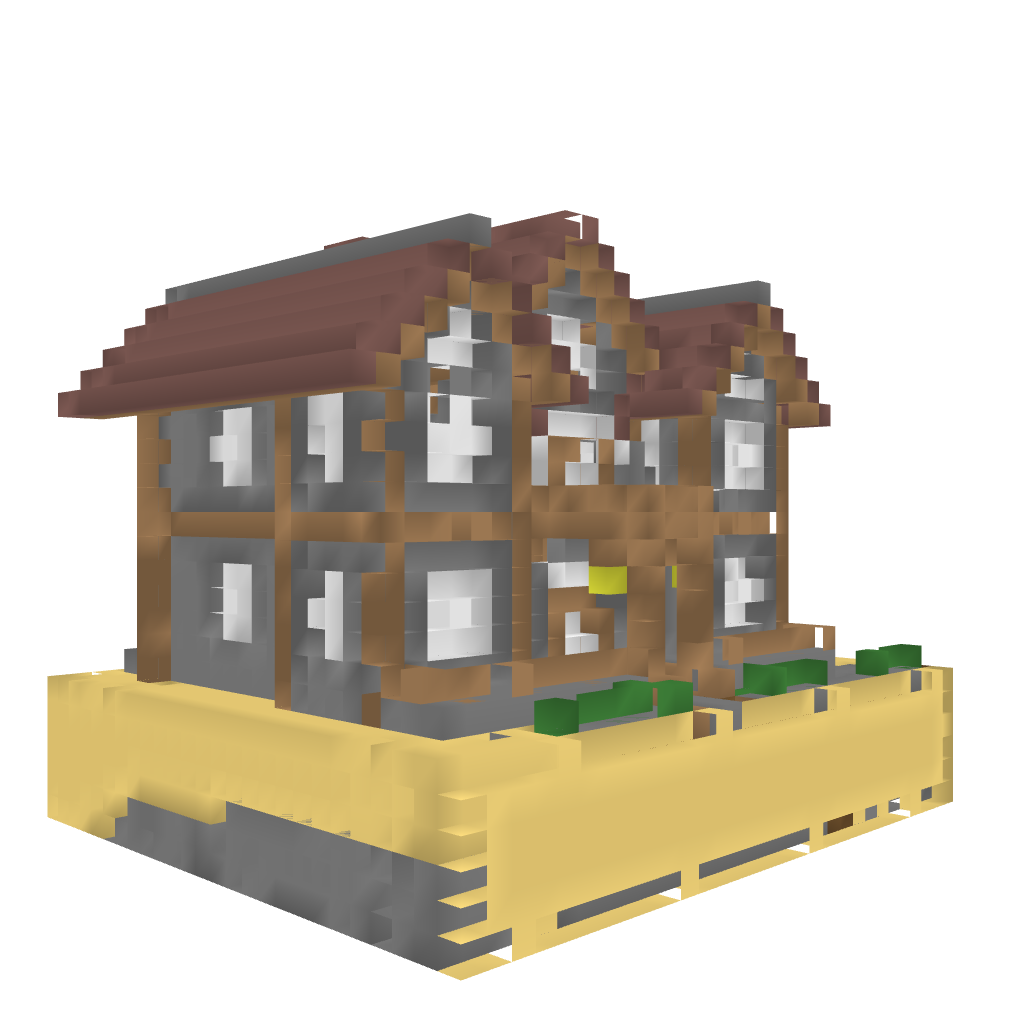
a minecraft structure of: Survival island house good quality